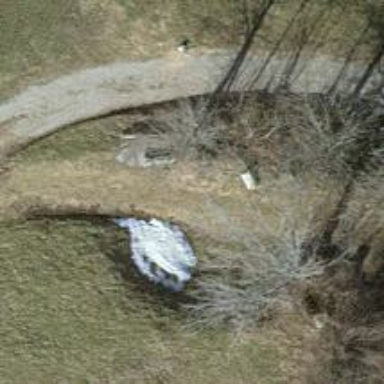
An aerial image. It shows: Bench.